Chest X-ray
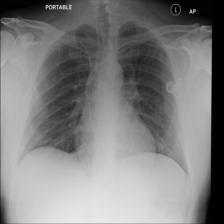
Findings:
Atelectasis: negative
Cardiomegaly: negative
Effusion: negative
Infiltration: negative
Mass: negative
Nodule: negative
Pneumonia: negative
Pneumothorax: negative
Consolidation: negative
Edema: negative
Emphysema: negative
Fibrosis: negative
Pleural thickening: negative
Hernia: negative